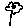
Label: flower